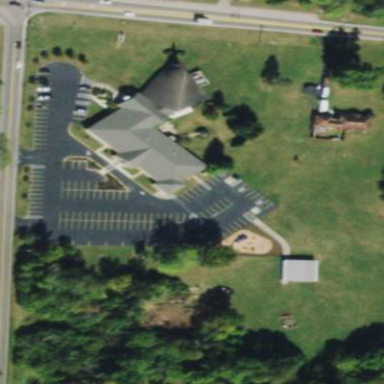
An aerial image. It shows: Building that serves as place of worship.